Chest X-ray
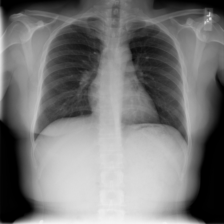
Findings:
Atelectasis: negative
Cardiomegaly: negative
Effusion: negative
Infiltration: negative
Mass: negative
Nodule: negative
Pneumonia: negative
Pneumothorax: negative
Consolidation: negative
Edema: negative
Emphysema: negative
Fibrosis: negative
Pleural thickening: negative
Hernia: negative